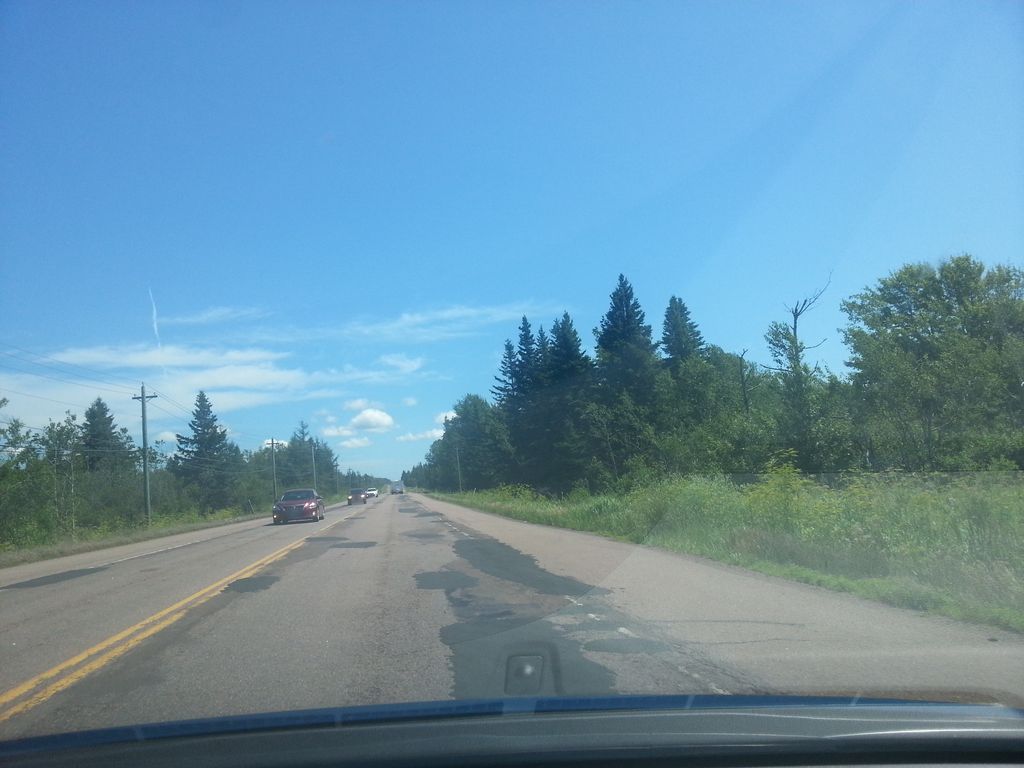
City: charlottetown